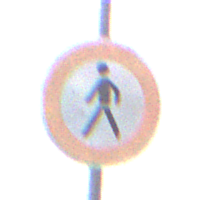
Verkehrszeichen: VerbotFussgaenger
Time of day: MorningAfternoon
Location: Outdoor (Nature)
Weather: Overcast
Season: NotSpecified
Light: Natural